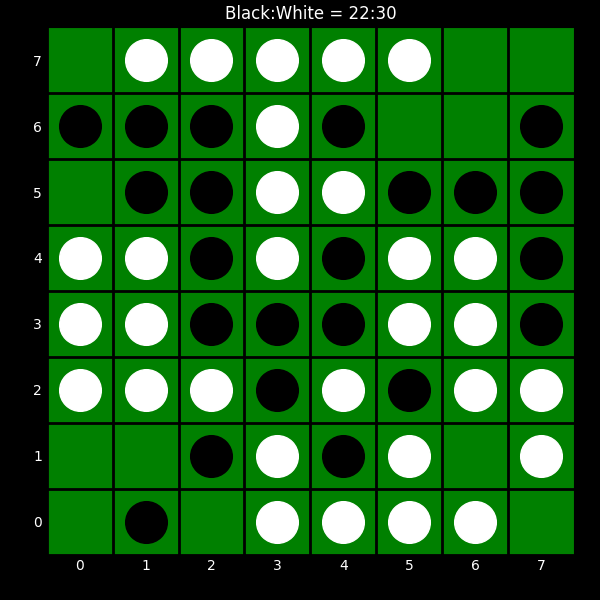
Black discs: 22
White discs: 30